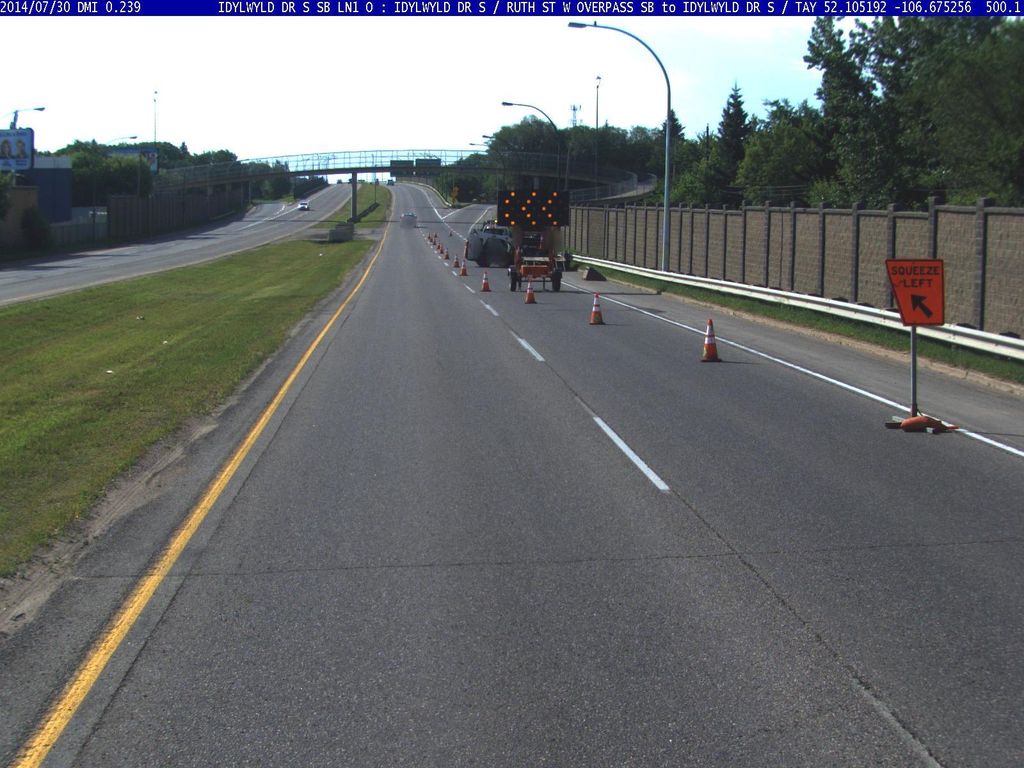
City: saskatoon